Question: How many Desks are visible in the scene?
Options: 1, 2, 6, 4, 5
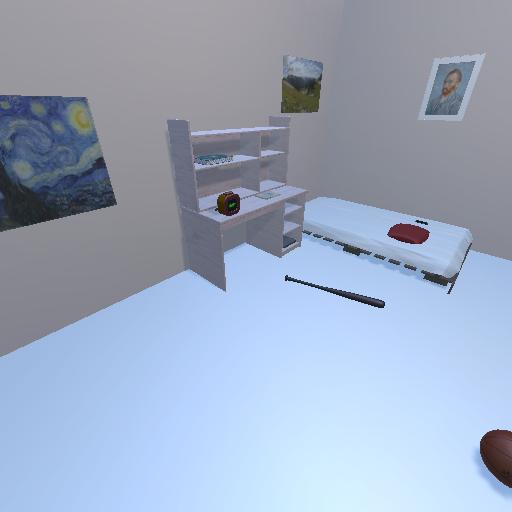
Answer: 1